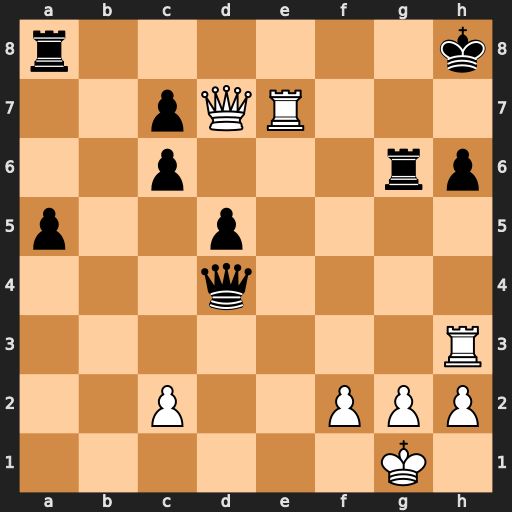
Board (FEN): r6k/2pQR3/2p3rp/p2p4/3q4/7R/2P2PPP/6K1
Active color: w
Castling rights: -
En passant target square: -
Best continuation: Rh7+ Kg8 Qf7#